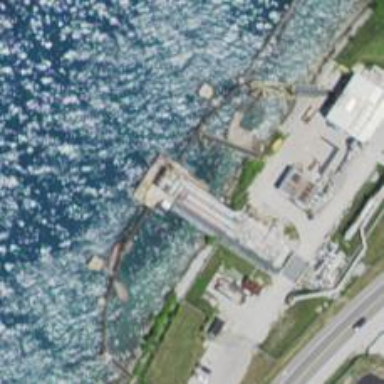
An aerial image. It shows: Pier with mooring facilities.